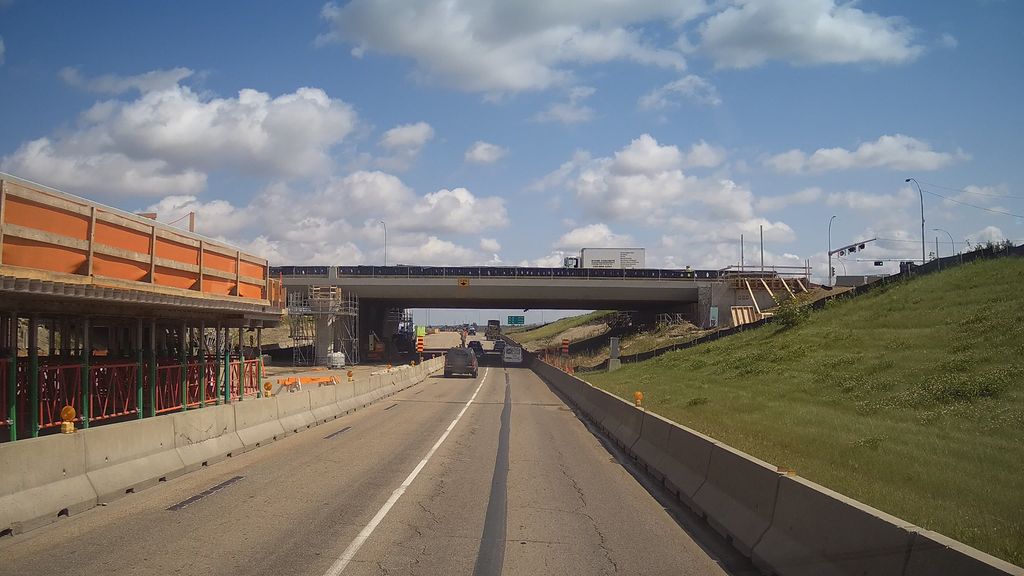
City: edmonton